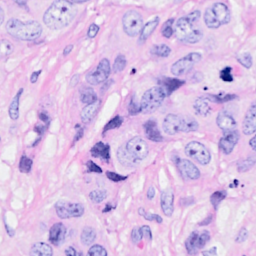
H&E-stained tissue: Breast